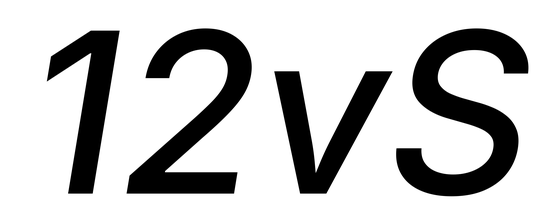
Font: Inter-Italic_Medium_Italic